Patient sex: F
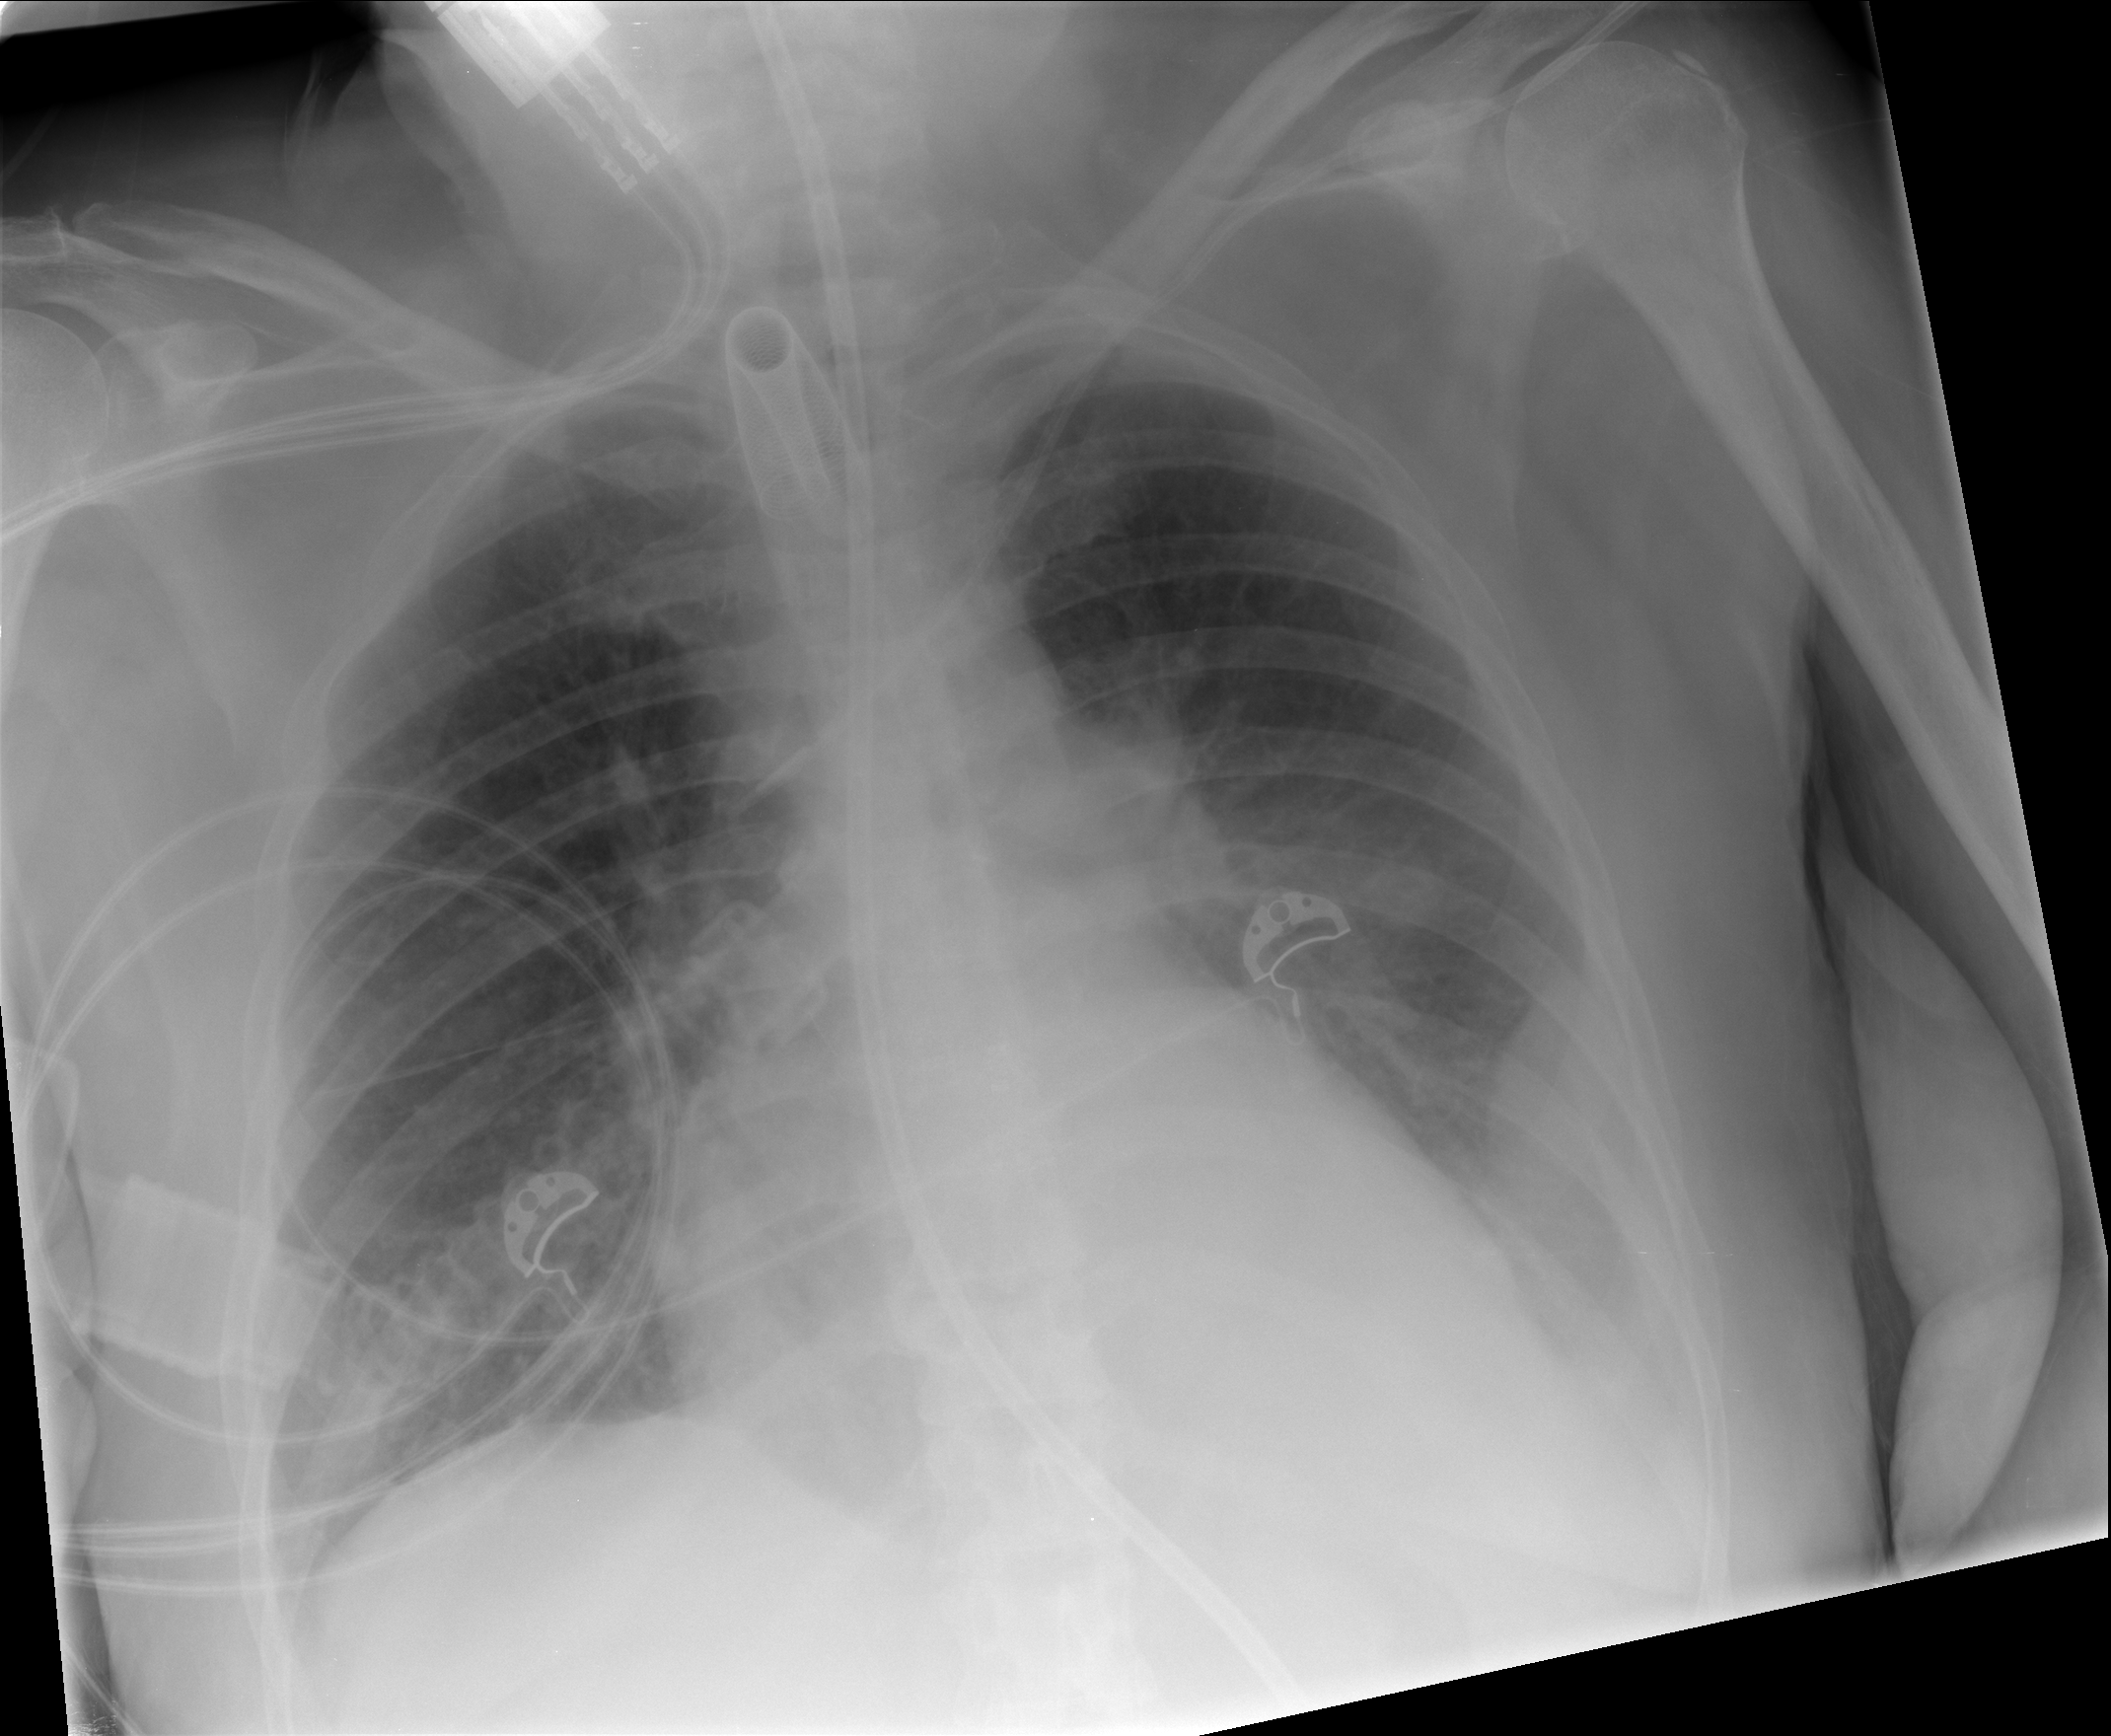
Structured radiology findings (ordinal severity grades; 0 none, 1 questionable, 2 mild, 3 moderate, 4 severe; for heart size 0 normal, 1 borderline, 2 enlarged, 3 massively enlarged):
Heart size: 0
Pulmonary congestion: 2
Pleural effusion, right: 1
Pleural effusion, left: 2
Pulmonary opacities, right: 0
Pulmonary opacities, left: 0
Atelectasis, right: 2
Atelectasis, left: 2